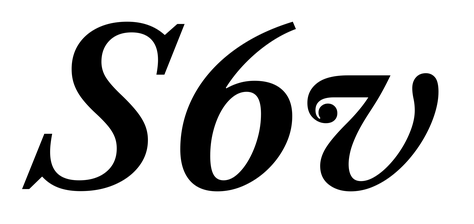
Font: LibreCaslonText-Italic_SemiBold_Italic